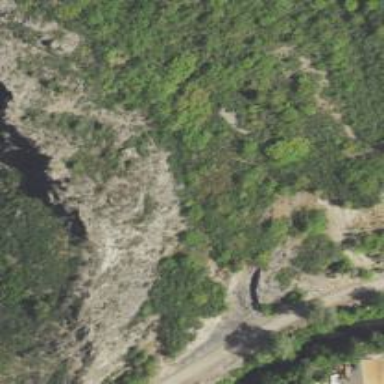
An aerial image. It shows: Cliff in nature.